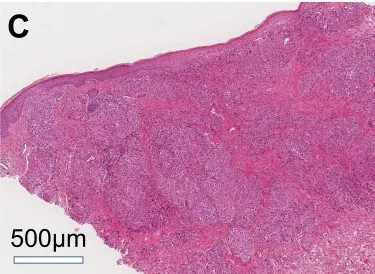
Histology of mediastinal lymphadenopathy and cutaneous lesions. And cutaneous lesions. Low magnification images.
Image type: pathology (h&e)